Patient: sex M, age 71
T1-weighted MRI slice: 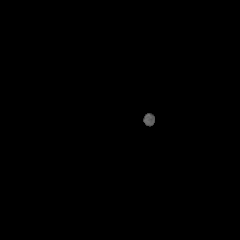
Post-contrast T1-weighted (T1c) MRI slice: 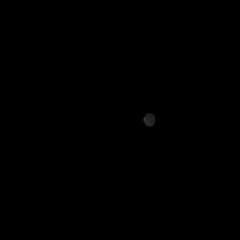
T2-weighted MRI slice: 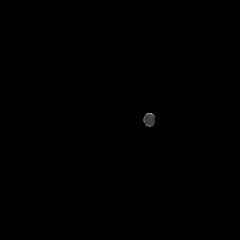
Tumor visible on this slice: no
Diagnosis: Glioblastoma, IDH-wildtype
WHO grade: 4